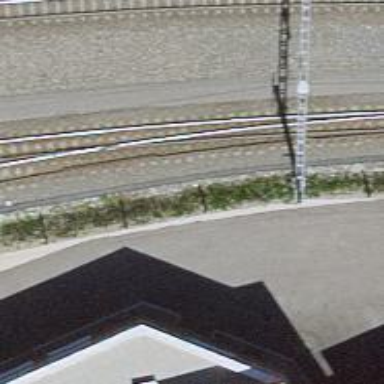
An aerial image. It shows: Narrow-gauge railway siding with contact lines for electrification.